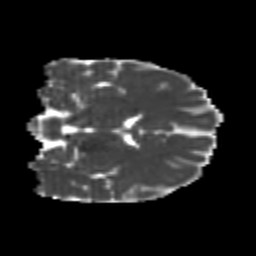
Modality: MD
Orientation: coronal
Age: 25
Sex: male
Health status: healthy
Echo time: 0.074 s